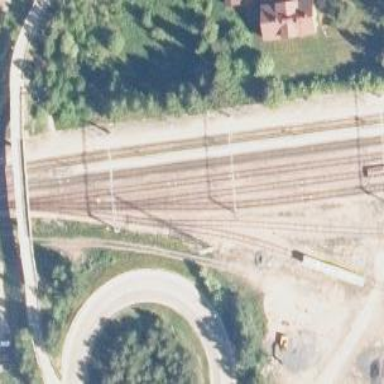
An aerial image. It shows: Wedge used for railway derailment.